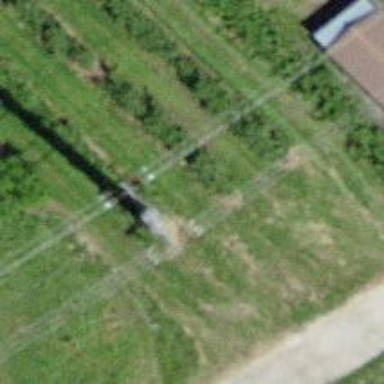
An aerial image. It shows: Power tower.